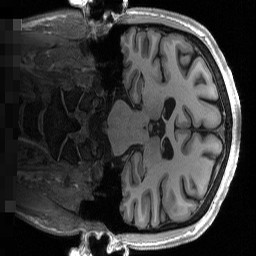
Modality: T1w
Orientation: coronal
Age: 18
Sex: male
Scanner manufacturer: siemens
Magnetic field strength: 3 T
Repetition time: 2.53 s